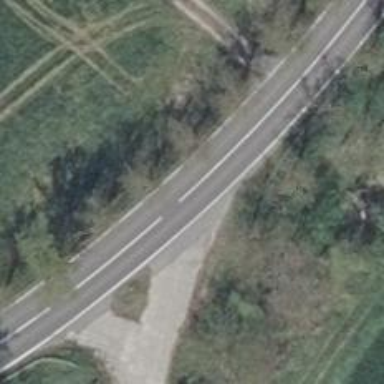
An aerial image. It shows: Secondary road with asphalt surface.